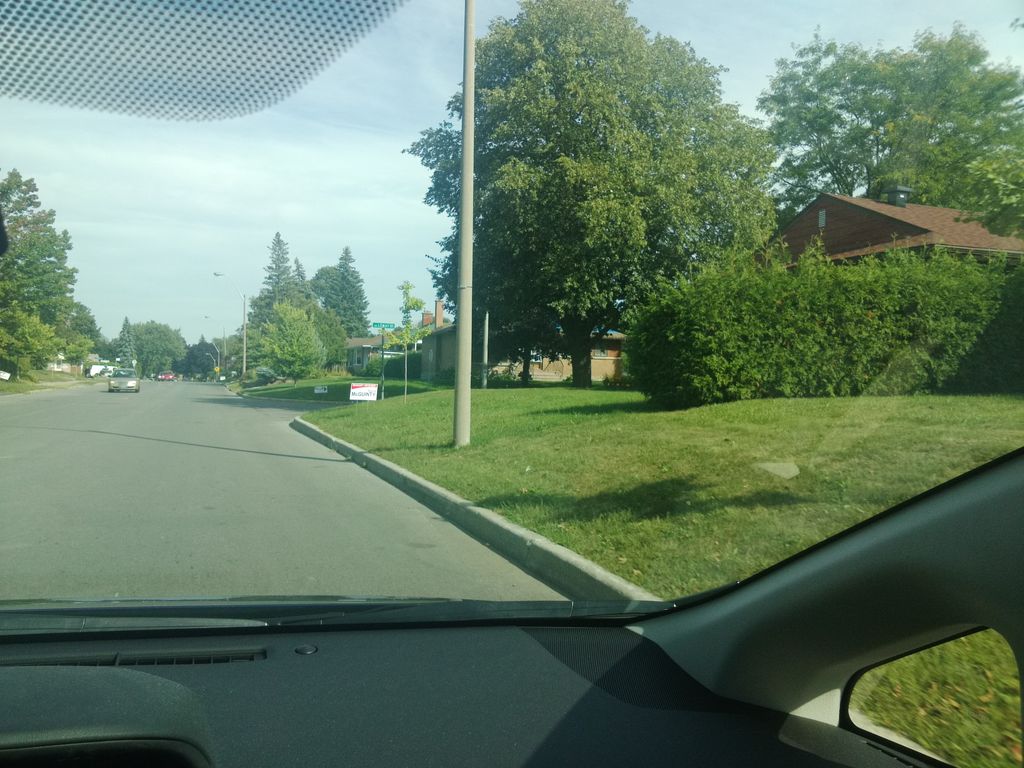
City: ottawa-gatineau